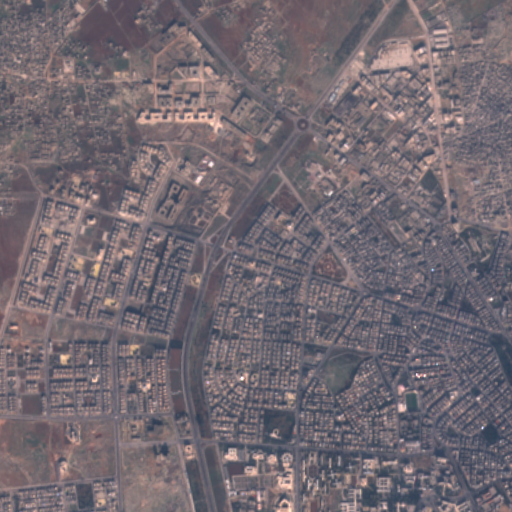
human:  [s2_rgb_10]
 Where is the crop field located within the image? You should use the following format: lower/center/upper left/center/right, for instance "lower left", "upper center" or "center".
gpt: The crop field is located in the left of the image.
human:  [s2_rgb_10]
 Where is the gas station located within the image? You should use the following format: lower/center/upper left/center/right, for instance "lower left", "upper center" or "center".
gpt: The gas station is located in the center right of the image.
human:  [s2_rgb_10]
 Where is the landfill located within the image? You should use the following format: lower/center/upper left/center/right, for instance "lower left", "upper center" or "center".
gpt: The landfill is located in the upper right of the image.
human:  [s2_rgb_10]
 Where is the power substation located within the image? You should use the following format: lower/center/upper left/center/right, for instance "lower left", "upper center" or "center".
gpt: The power substation is located in the lower left of the image.
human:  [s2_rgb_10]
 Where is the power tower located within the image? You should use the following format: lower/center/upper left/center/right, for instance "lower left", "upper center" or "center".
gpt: The power tower is located in the lower left of the image.
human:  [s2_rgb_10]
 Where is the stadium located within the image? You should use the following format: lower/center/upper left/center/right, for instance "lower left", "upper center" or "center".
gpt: The stadium is located in the lower center of the image.
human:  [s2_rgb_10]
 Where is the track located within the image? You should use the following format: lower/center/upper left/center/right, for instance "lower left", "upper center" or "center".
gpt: There is no track in the image.